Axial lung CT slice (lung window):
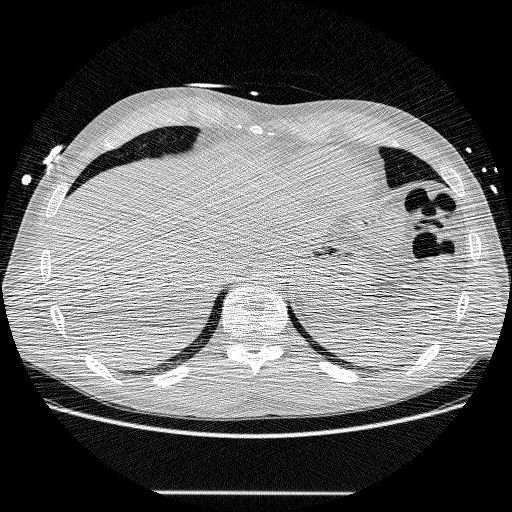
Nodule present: no